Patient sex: M
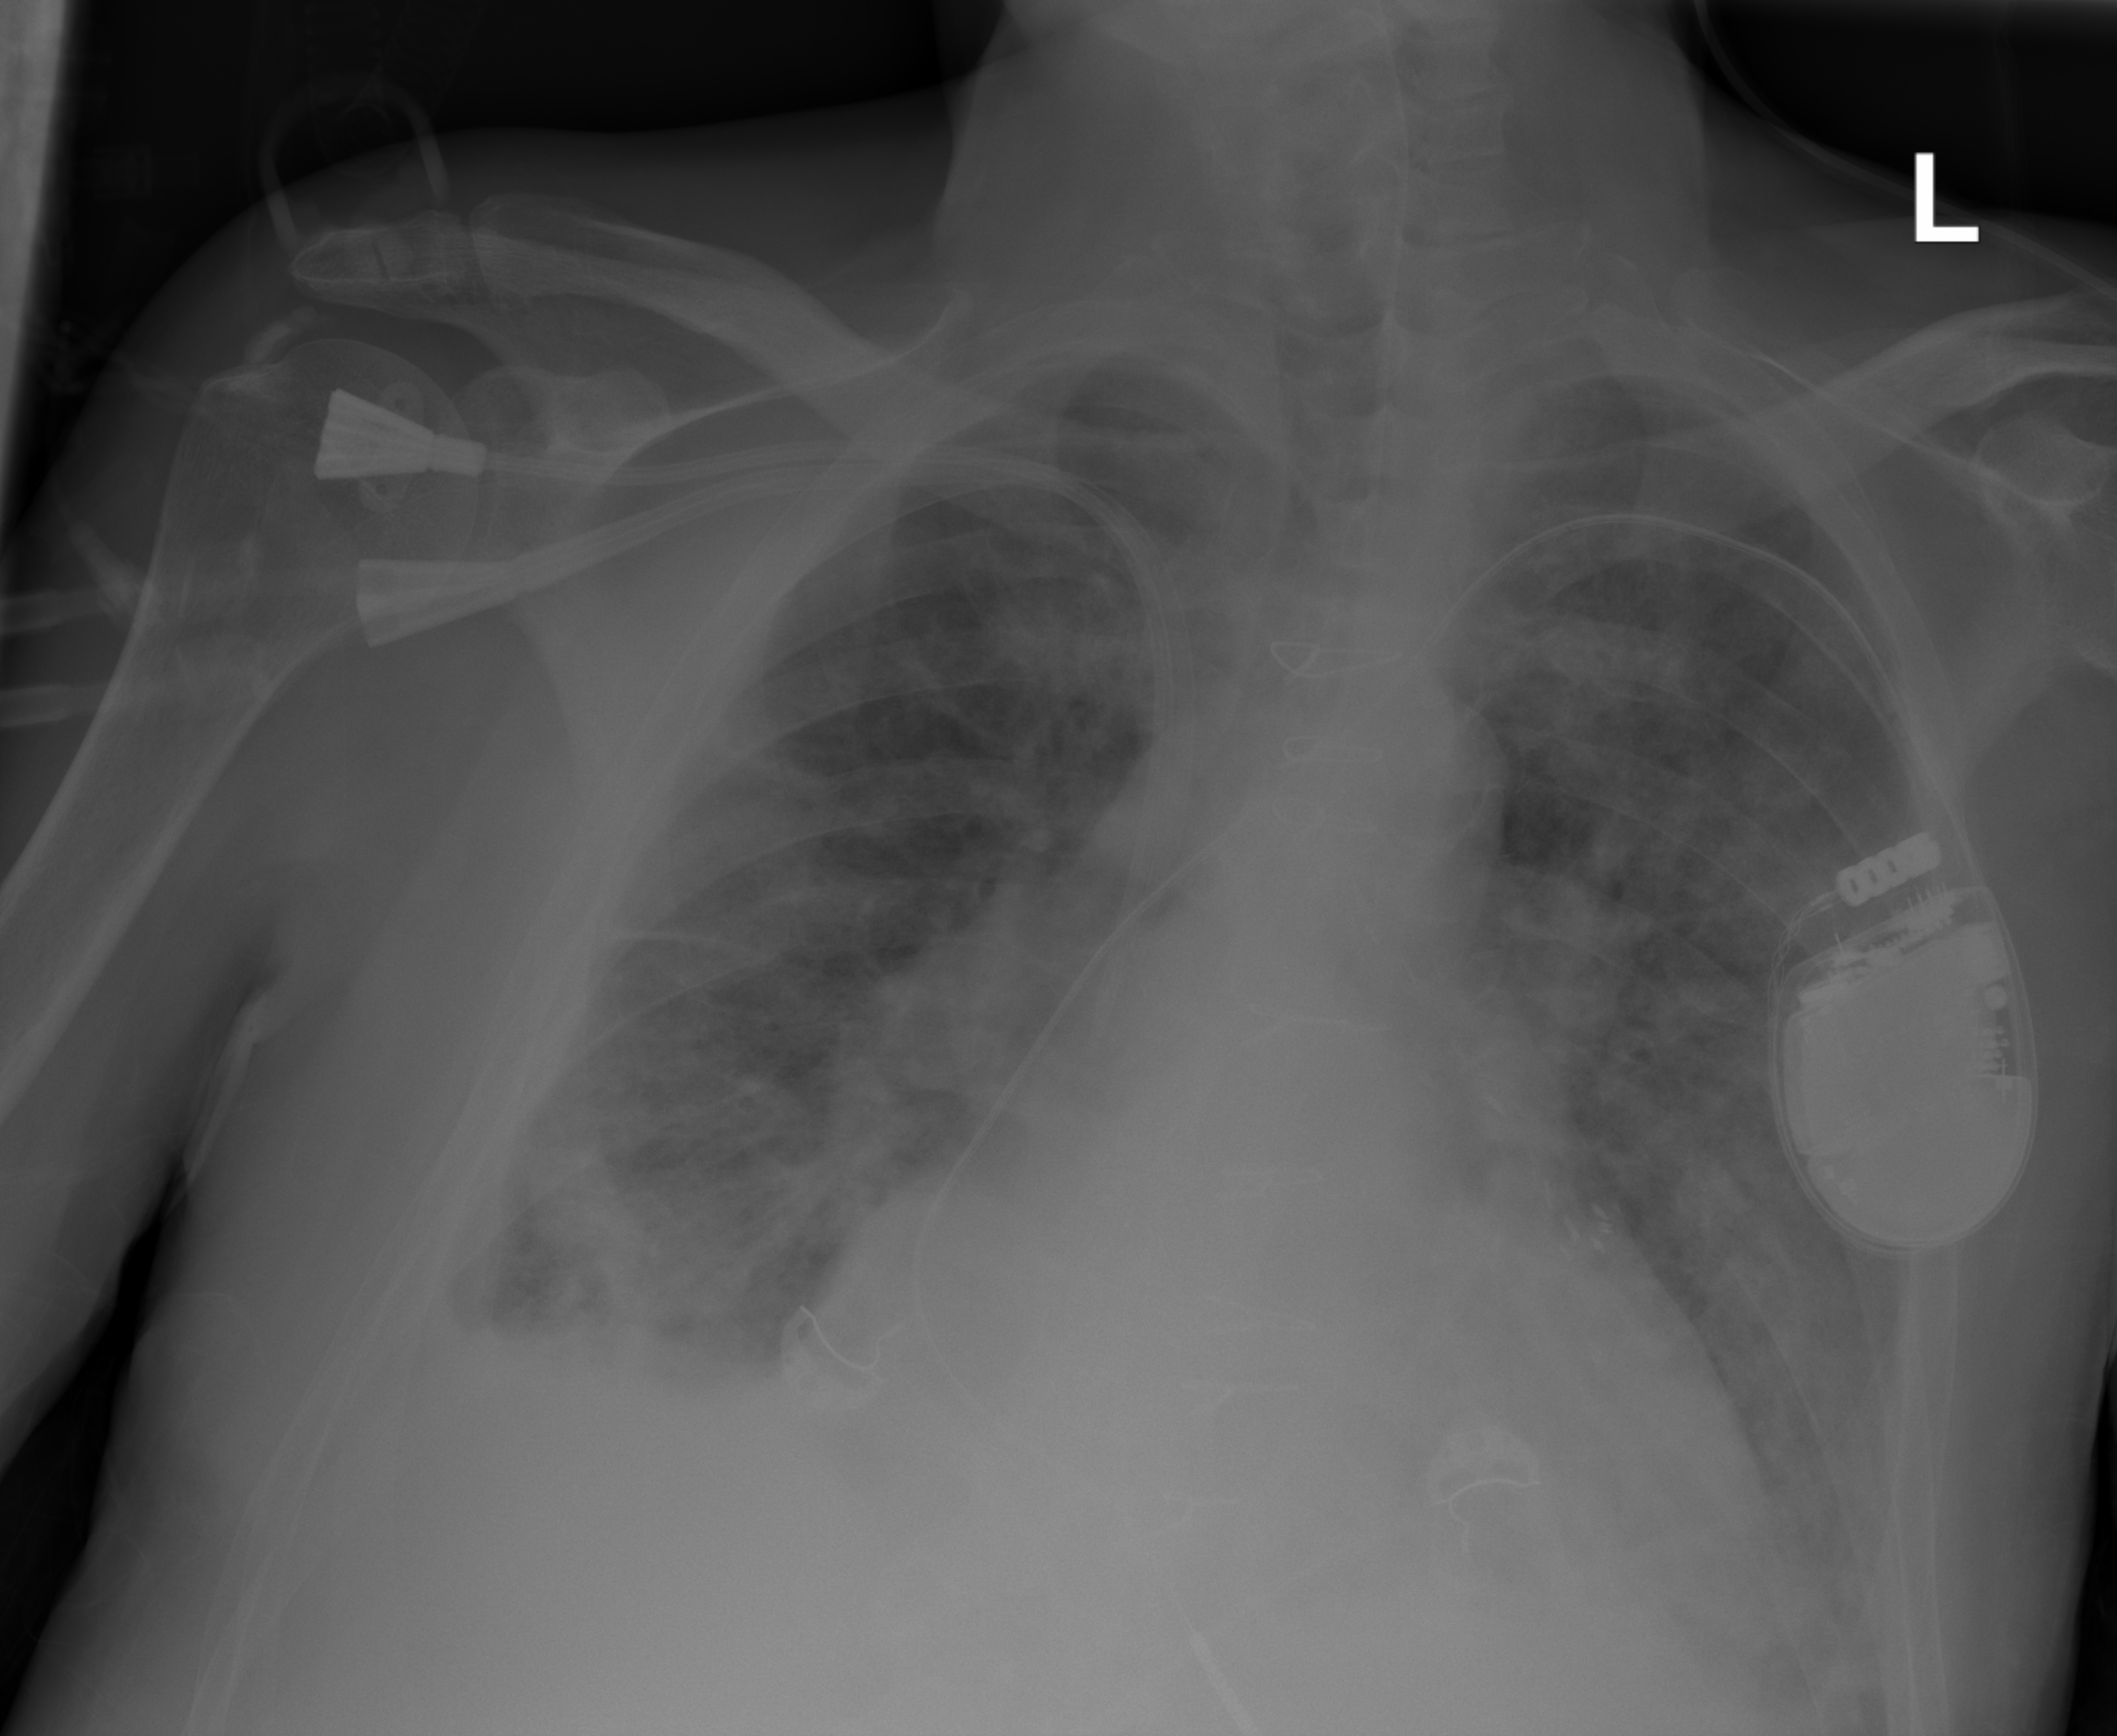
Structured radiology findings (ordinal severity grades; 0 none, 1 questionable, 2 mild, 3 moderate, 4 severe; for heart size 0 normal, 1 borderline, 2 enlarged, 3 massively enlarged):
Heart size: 0
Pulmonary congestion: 0
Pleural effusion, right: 3
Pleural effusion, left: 2
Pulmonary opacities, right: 2
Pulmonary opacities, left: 2
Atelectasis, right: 2
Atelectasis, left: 2